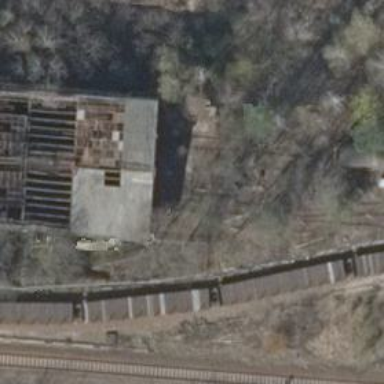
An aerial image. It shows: Abandoned railway yard.